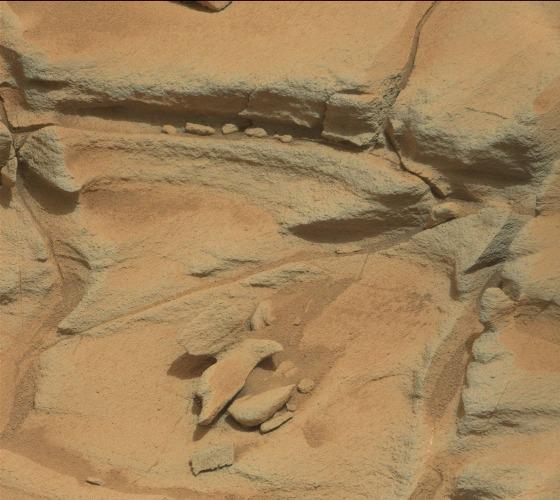
Terrain classes present: Bedrock, Gravel / Sand / Soil, Rock, Shadow